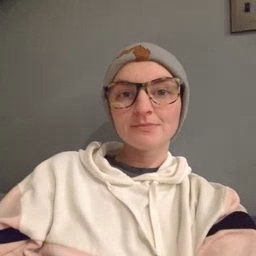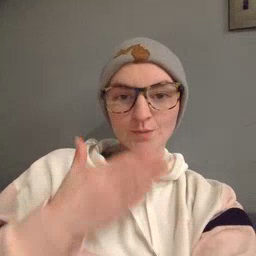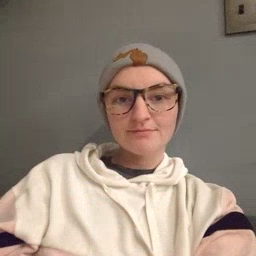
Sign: thankyou